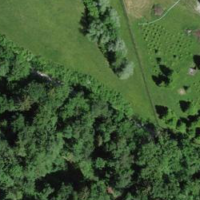
EUNIS habitat code: 41
Species observed at this site:
Prunus spinosa